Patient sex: M
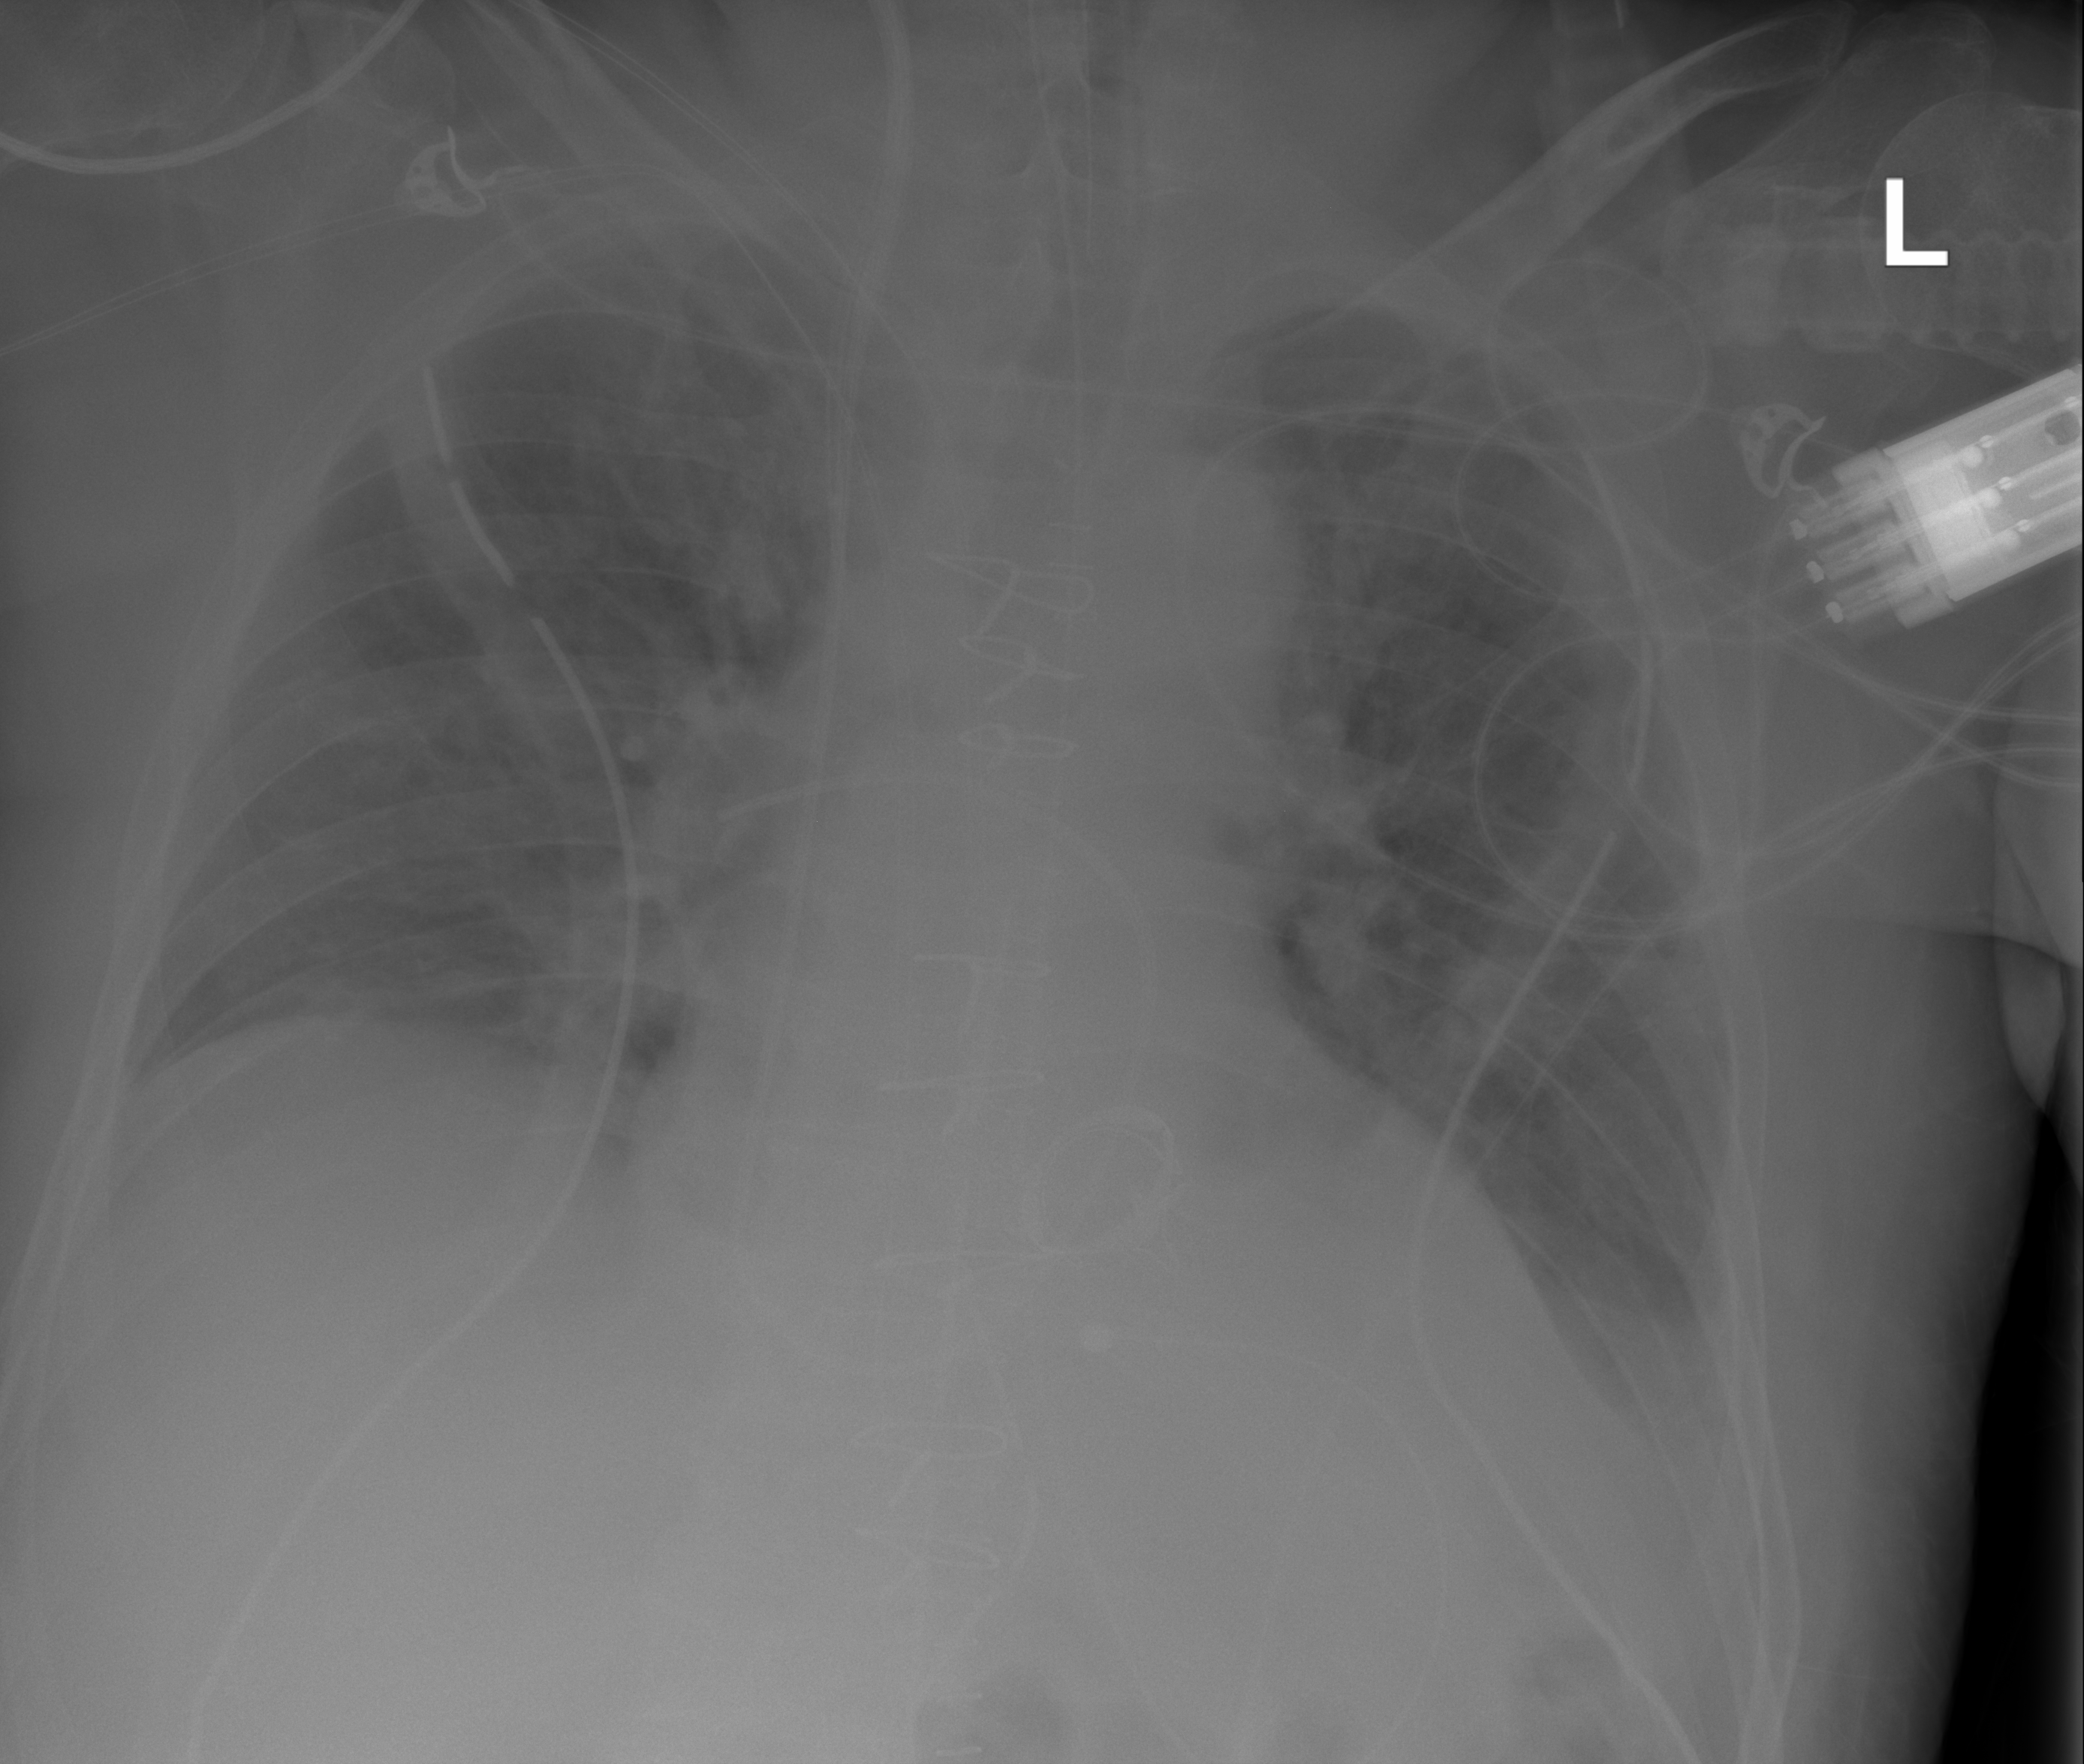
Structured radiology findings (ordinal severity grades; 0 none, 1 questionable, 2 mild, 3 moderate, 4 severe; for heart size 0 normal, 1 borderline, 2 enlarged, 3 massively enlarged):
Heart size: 1
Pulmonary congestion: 2
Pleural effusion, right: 0
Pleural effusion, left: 2
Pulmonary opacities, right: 1
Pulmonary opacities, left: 1
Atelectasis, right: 2
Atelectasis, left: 2